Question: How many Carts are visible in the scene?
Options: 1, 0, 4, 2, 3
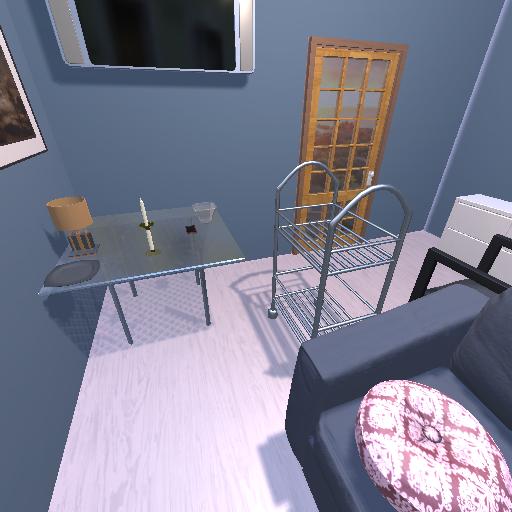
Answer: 1